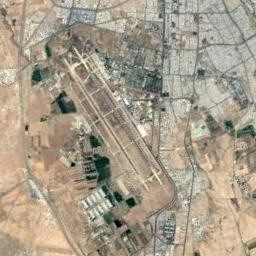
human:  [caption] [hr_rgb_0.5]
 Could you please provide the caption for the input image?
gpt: A complex airport sandwiched between urban settlements and large farmland .

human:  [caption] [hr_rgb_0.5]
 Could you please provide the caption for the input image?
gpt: An airport with some parallel runways in the vacant lot and dense residential areas beside .

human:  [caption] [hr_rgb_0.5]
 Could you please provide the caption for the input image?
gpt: There is an airport built in bare land .

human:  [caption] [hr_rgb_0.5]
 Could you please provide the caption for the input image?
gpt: There are many buildings near the airport, And no vegetation near the airport .

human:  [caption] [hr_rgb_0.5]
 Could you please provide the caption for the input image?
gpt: The airport has many roads of different lengths .